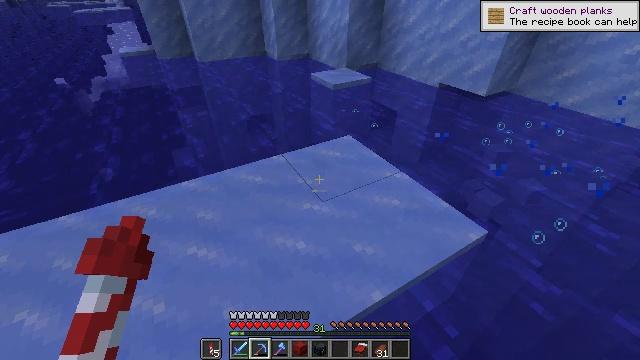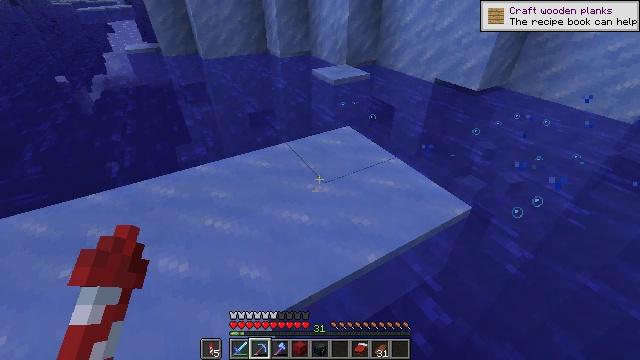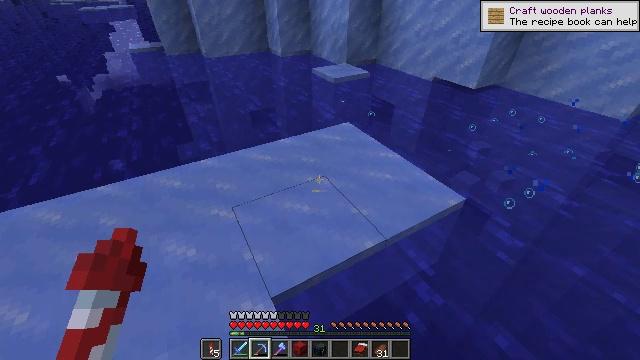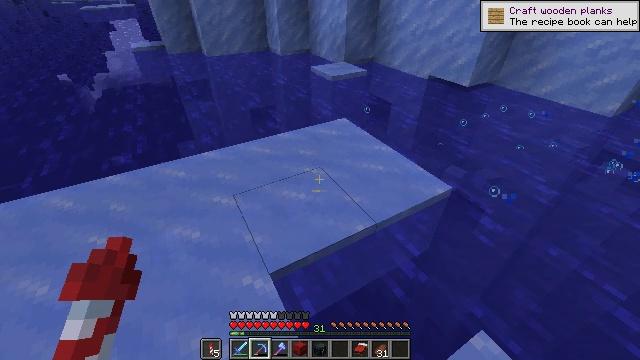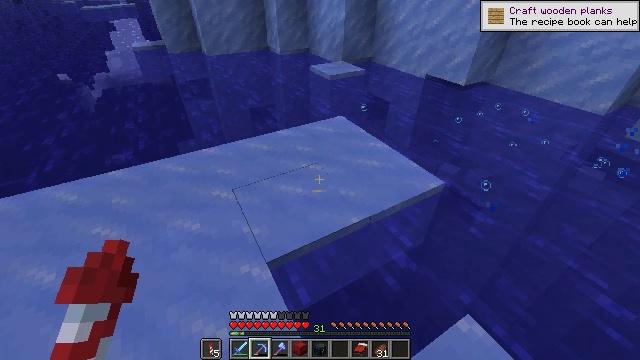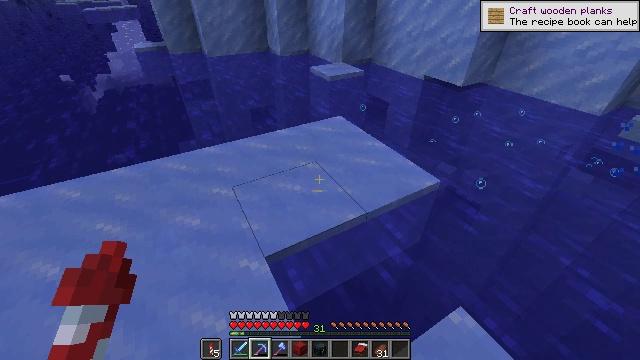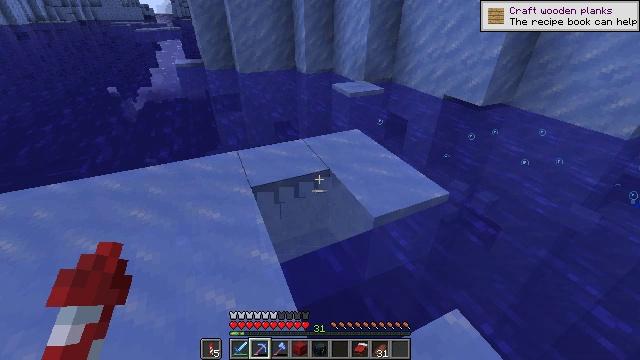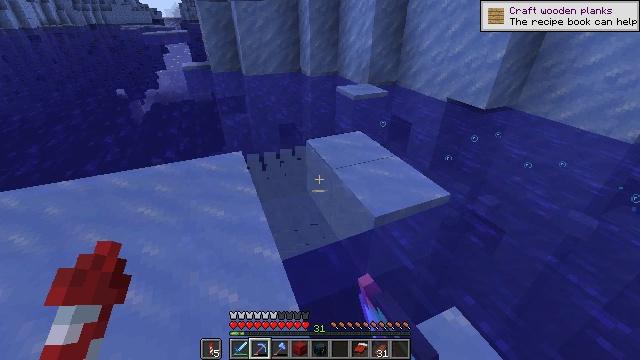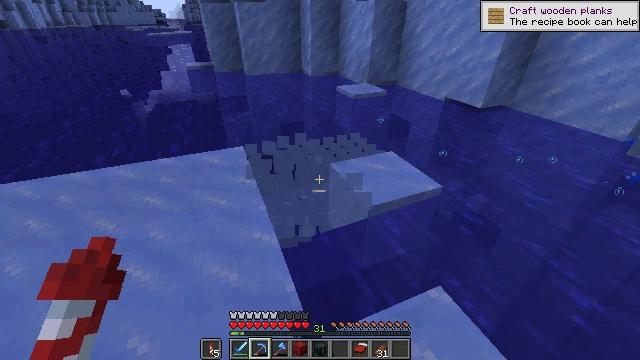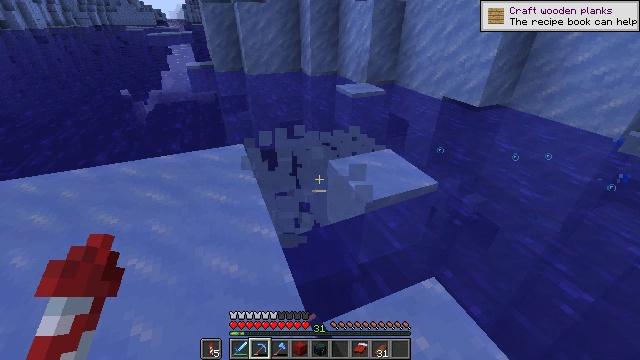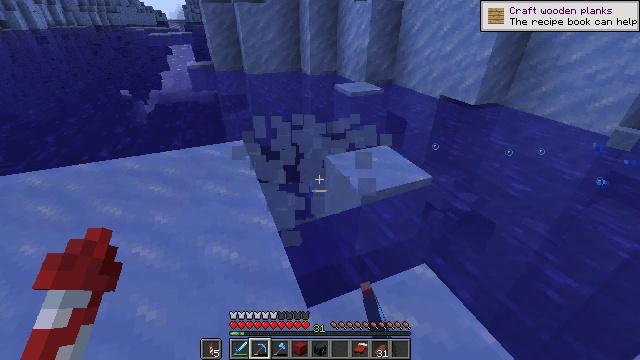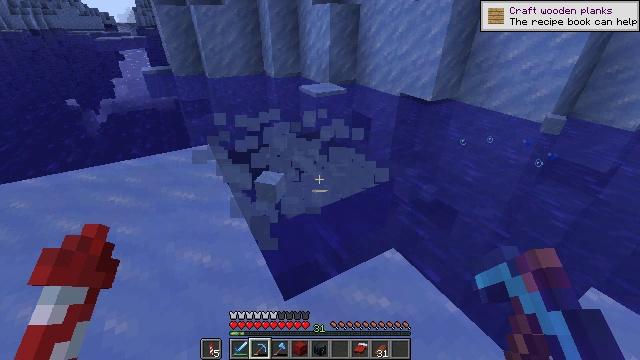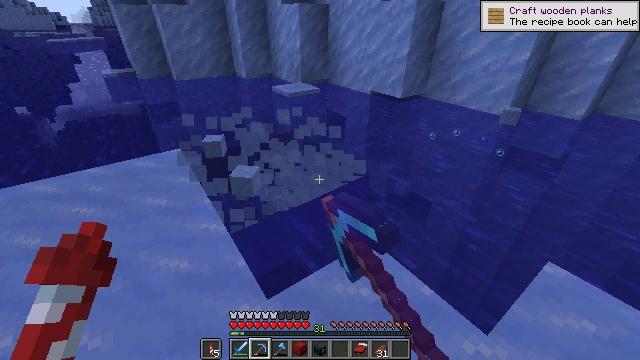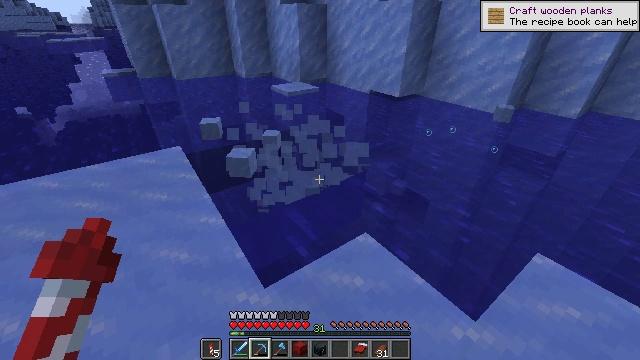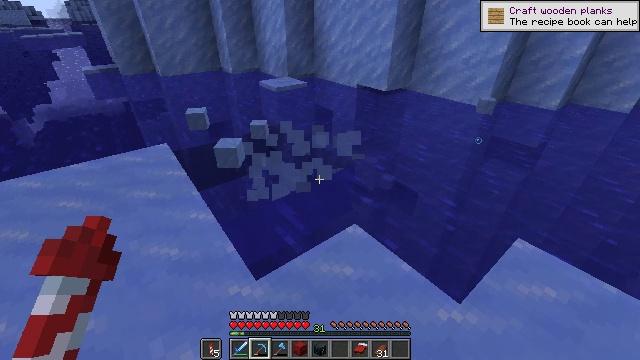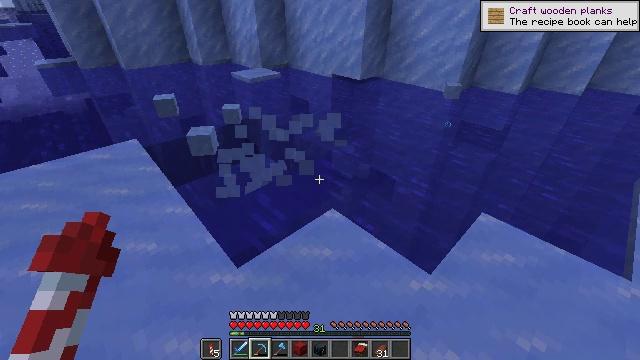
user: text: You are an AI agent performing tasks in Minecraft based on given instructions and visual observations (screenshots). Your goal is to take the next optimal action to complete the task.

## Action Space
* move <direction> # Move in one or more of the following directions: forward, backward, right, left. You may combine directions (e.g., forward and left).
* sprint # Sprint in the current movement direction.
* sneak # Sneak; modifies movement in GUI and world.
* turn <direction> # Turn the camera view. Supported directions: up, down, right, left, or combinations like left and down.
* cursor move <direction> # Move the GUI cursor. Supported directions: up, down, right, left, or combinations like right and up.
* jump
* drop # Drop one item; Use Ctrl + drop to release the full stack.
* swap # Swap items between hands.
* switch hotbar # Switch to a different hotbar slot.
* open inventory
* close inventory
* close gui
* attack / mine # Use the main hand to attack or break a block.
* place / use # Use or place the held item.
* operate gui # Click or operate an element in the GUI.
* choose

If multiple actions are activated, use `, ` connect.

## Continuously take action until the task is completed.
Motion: motion action
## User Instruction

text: Attack the ice to clear a path.
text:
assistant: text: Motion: move back, attack / mine
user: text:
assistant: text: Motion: move back and move right, attack / mine
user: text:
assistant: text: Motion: move back and move right, attack / mine
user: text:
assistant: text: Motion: move back and move right, attack / mine
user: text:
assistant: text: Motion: move back and move right, attack / mine
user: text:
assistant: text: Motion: turn left and up, attack / mine
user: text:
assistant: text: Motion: turn left, attack / mine
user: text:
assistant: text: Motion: attack / mine
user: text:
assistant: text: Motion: attack / mine
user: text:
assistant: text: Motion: attack / mine
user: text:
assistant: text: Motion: turn right, attack / mine
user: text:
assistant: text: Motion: turn right, attack / mine
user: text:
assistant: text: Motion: attack / mine
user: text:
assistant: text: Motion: turn right, attack / mine
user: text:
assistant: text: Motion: move back and move right, turn right and down, attack / mine
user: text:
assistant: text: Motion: move back and move right, attack / mine
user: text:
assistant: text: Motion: move back and move right, turn right and down, attack / mine
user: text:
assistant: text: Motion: move back and move right, attack / mine
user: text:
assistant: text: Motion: move back and move right, attack / mine
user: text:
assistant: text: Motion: move back and move right, attack / mine
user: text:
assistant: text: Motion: move back and move right, attack / mine
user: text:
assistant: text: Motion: move right, turn right, attack / mine
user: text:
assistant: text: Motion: attack / mine
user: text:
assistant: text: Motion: attack / mine
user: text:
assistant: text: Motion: attack / mine
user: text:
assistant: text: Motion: turn left, attack / mine
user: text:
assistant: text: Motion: turn left, attack / mine
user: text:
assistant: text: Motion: turn left, attack / mine
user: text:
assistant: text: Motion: turn left and up, attack / mine
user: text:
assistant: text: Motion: turn left, attack / mine